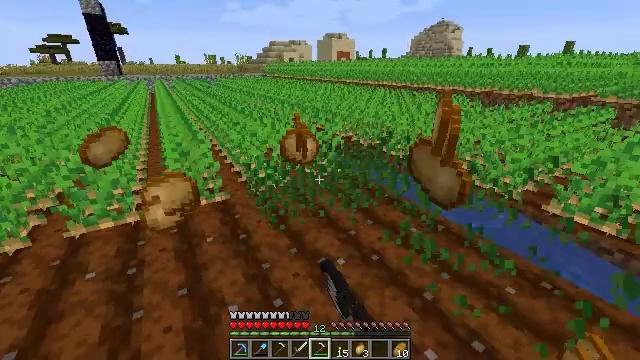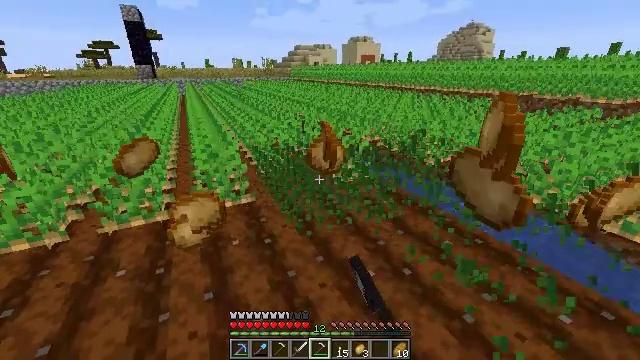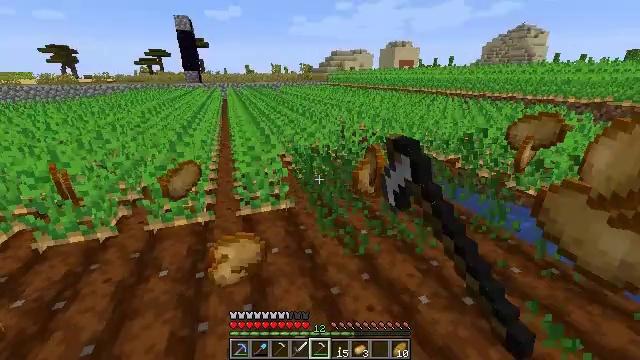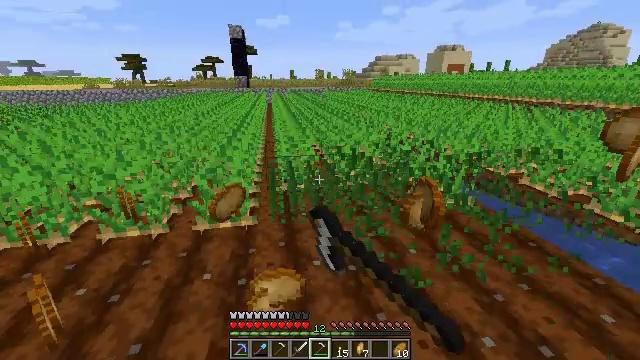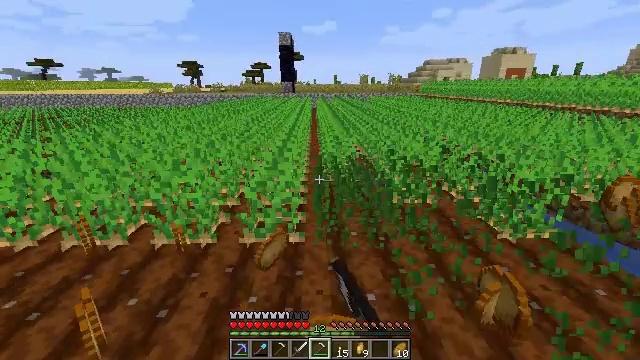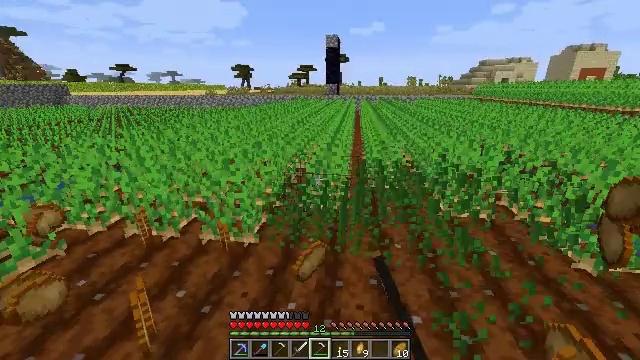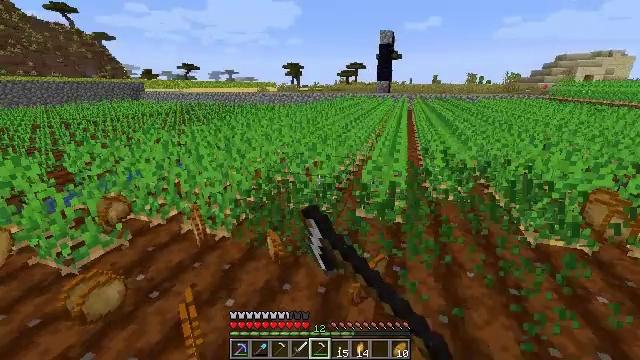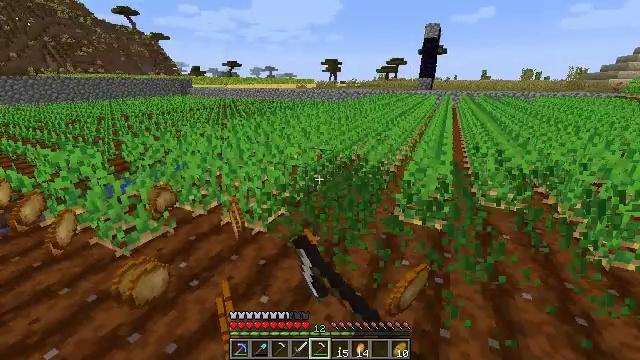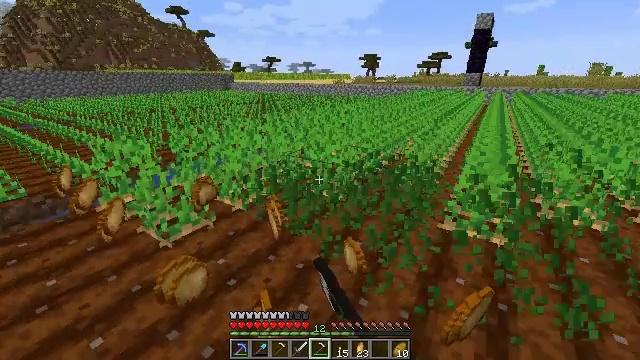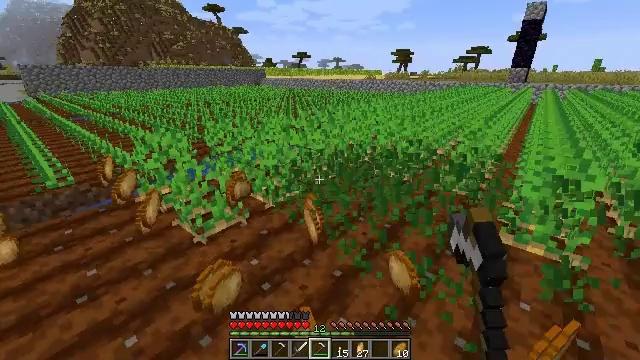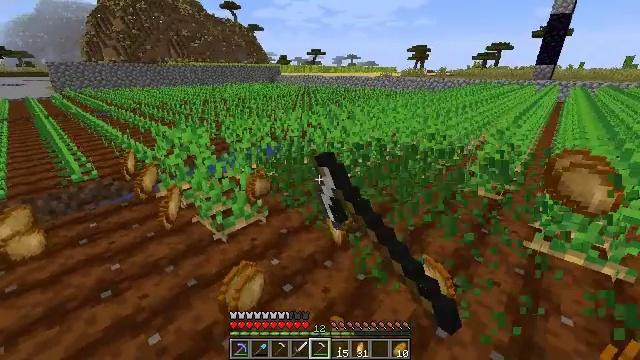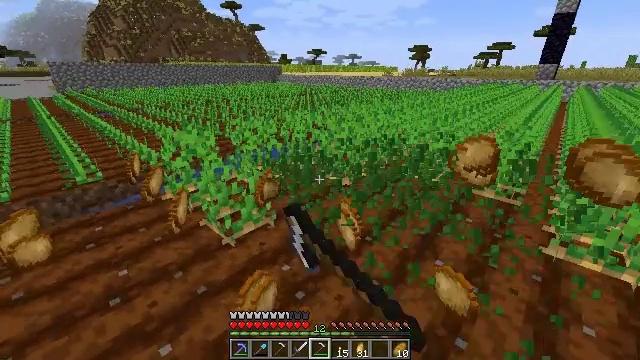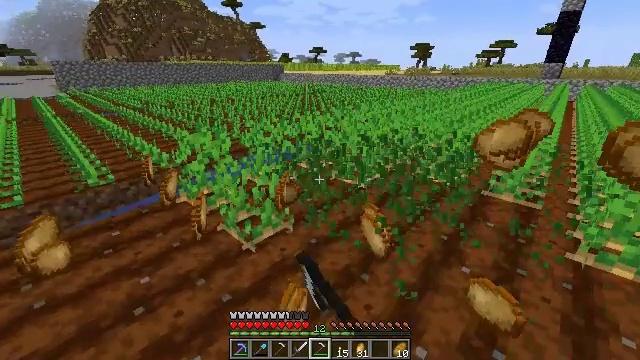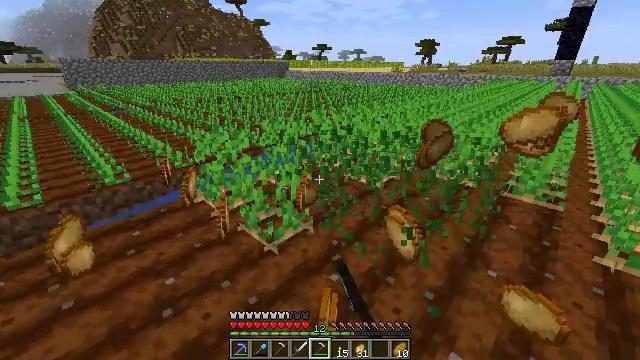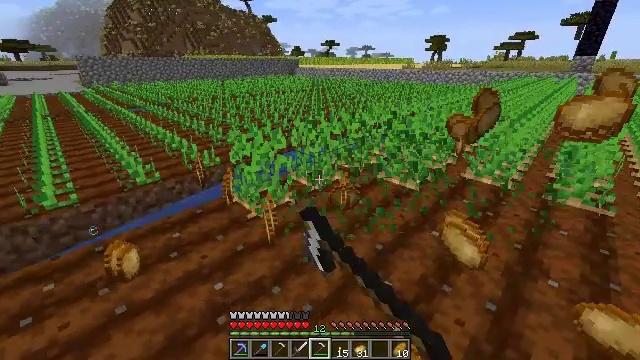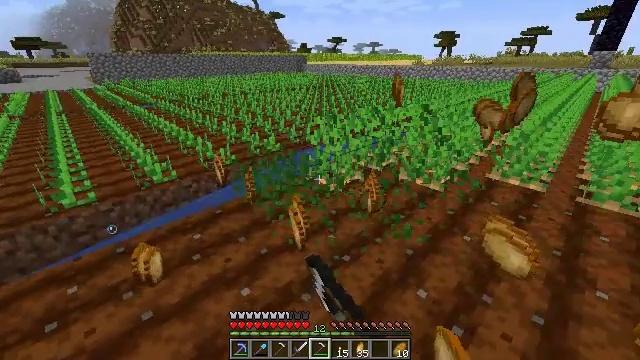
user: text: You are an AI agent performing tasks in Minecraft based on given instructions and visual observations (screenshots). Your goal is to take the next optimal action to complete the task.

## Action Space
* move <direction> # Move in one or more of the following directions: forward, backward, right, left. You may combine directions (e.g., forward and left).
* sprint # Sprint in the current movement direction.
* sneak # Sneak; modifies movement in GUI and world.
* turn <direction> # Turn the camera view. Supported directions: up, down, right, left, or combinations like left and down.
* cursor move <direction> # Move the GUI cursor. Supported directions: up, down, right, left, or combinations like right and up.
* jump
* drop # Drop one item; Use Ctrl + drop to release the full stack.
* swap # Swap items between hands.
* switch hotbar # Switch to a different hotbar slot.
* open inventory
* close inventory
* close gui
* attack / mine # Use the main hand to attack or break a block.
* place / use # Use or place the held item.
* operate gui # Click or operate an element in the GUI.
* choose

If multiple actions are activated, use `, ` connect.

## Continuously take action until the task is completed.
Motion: motion action
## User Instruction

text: Mine potatoes from the farmland.
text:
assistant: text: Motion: move forward and move left, turn left, attack / mine
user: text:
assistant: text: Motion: move forward and move left, turn left, attack / mine
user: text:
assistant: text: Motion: move forward and move left, turn left and up, attack / mine
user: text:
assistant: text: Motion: move forward and move left, turn left and up, attack / mine
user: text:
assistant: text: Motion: move forward and move left, turn left, attack / mine
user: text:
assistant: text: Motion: move forward and move left, turn left, attack / mine
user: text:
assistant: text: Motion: move forward and move left, turn left, attack / mine
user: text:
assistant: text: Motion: move forward and move left, turn left and down, attack / mine
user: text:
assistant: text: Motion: move forward and move left, turn left and down, attack / mine
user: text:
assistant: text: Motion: move left, turn left, attack / mine
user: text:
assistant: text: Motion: move left, attack / mine
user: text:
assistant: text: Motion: move left, attack / mine
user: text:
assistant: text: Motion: move left, attack / mine
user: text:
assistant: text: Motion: move forward and move left, turn left, attack / mine
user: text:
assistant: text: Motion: move forward and move left, turn left, attack / mine
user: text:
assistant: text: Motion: move forward and move left, attack / mine
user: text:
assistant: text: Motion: move forward and move left, attack / mine
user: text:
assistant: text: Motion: move forward and move left, turn down, attack / mine
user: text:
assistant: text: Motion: move forward and move right, turn right, attack / mine
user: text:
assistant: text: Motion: move forward and move right, turn right and up, attack / mine
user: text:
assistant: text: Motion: move forward and move right, turn right and up, attack / mine
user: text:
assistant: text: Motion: move forward and move right, turn right and up, attack / mine
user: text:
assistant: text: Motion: move forward and move right, turn right, attack / mine
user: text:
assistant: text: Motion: move forward and move right, turn right, attack / mine
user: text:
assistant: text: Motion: move forward and move right, turn right, attack / mine
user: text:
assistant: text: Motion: move forward and move right, turn right, attack / mine
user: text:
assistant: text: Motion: move forward and move right, turn right, attack / mine
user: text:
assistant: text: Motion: move forward and move right, turn right, attack / mine
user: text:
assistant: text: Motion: move forward and move right, turn right, attack / mine
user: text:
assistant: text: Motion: move forward and move right, turn right, attack / mine